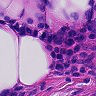
Metastatic tissue present: no